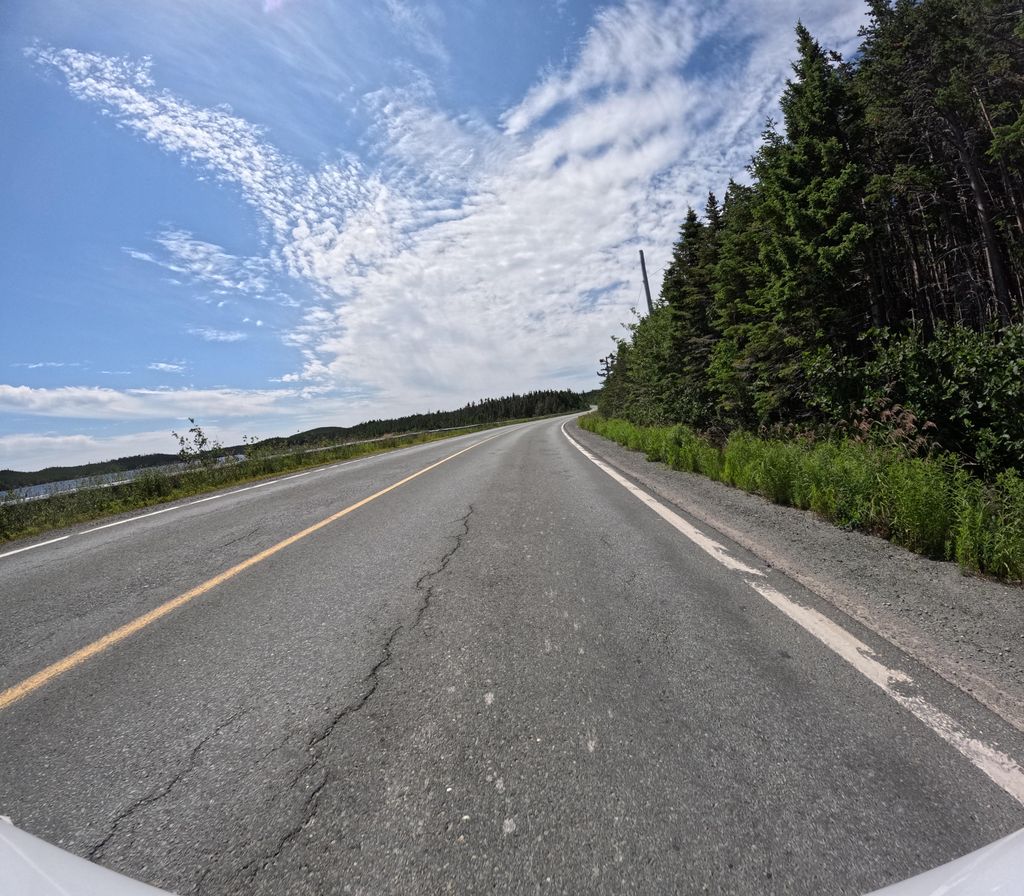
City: st_johns